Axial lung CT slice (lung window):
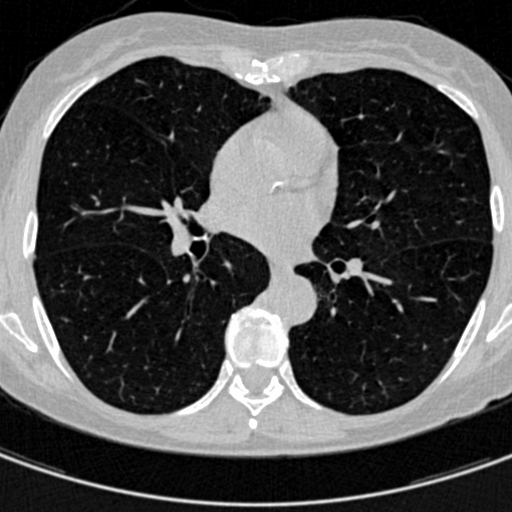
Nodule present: no